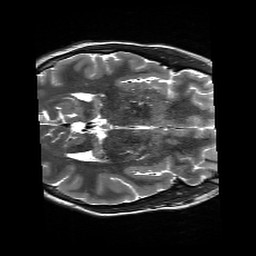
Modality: T2w
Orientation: axial
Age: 20
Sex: female
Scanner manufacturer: siemens
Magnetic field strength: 3 T
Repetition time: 13.52 s
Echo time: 0.088 s